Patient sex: F
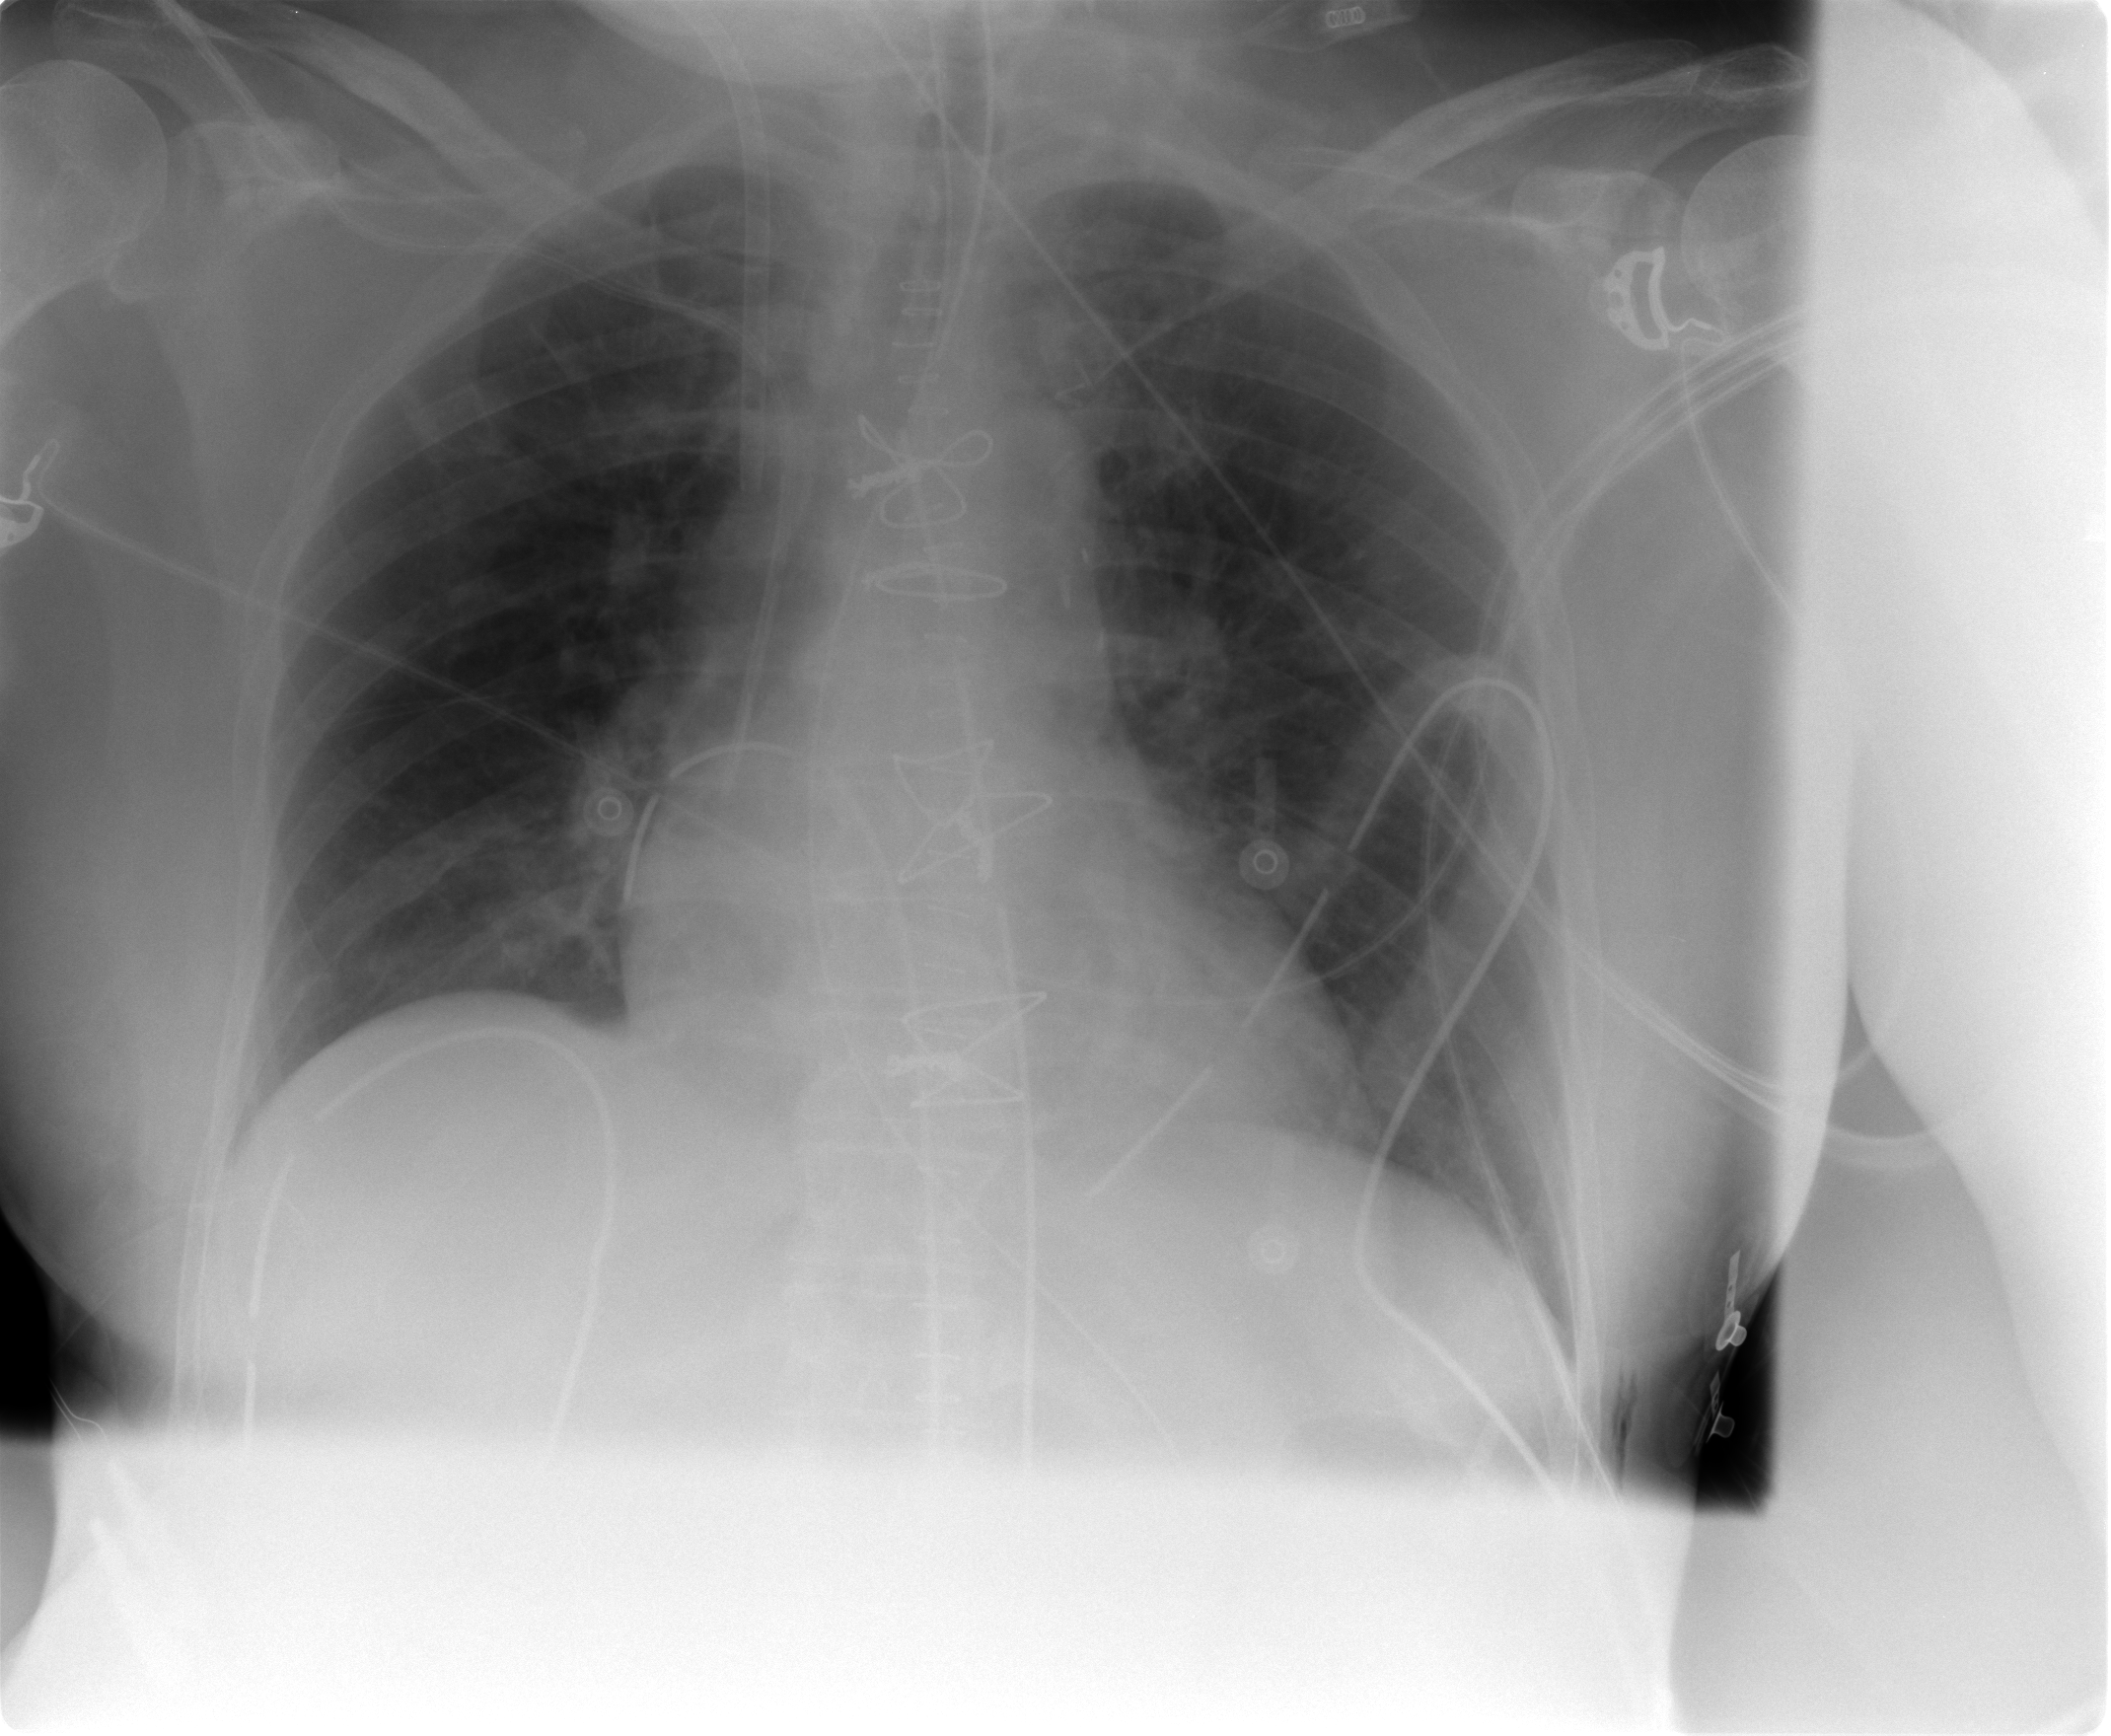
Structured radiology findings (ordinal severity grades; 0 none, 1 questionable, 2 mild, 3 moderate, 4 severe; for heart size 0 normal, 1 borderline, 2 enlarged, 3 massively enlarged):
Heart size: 0
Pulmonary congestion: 2
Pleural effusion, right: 0
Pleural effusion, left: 0
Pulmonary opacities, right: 0
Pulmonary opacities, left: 0
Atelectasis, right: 0
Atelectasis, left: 0